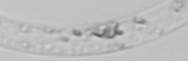
Label: Guinardia_striata